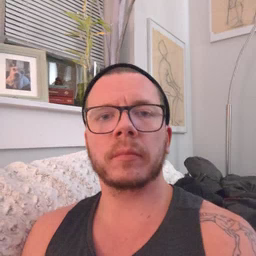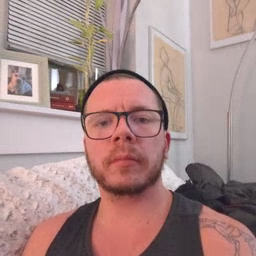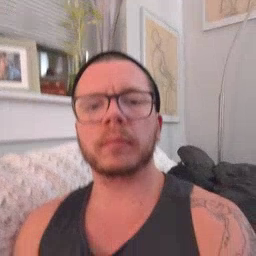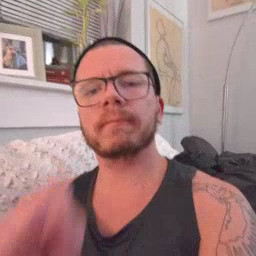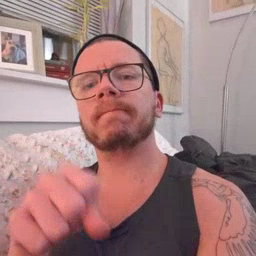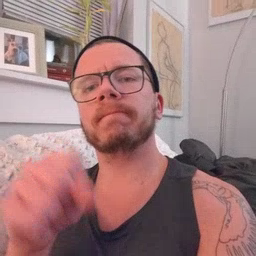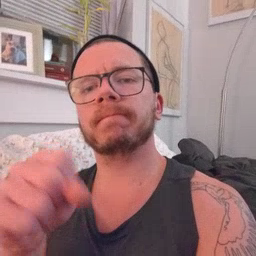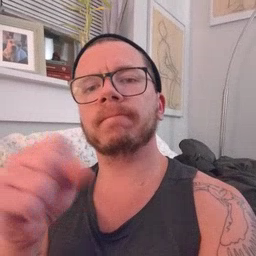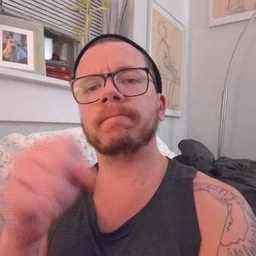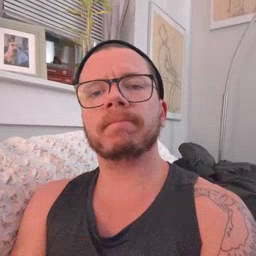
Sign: yes